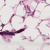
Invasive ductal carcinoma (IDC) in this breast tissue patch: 0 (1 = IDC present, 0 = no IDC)